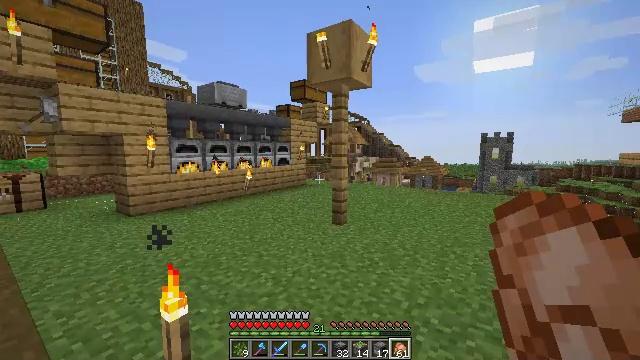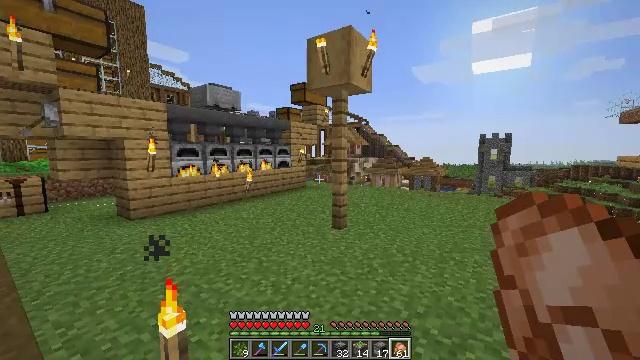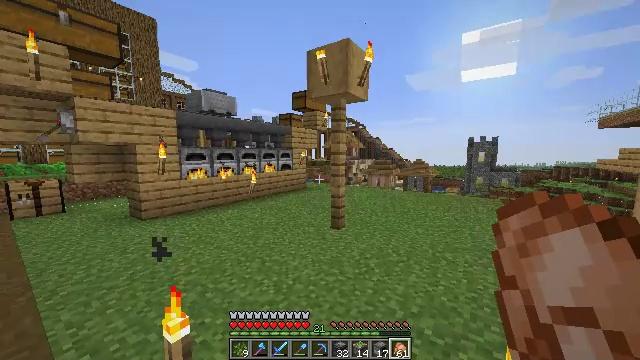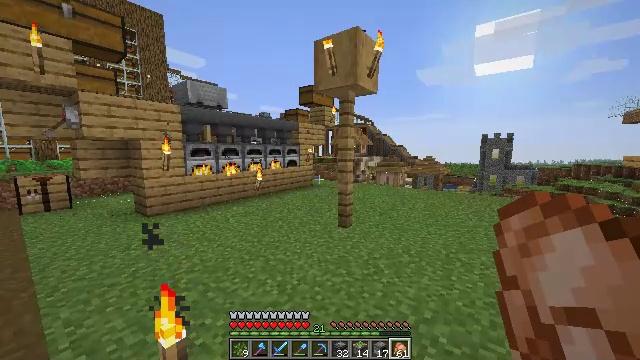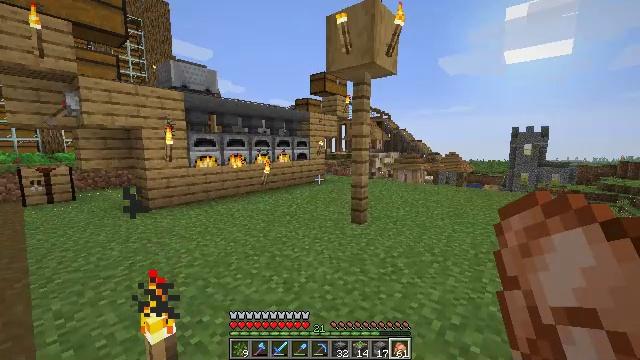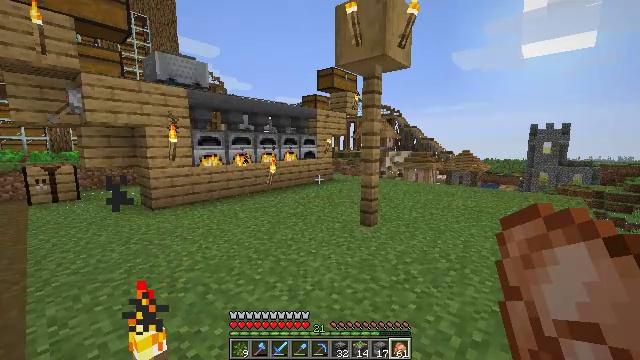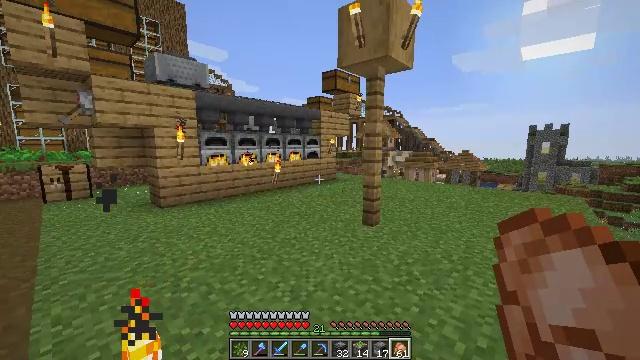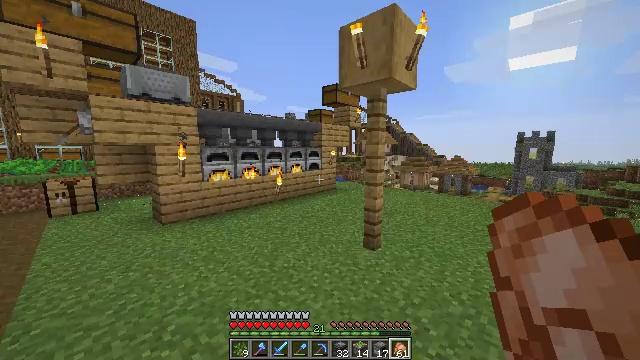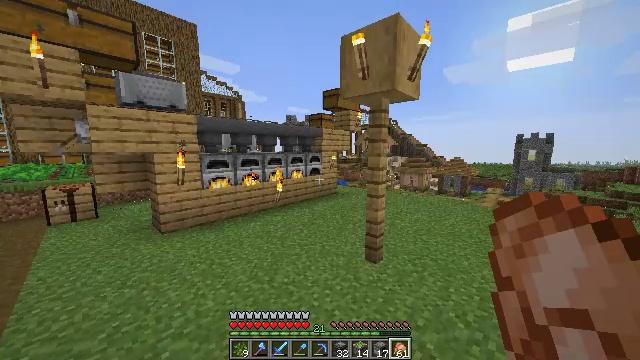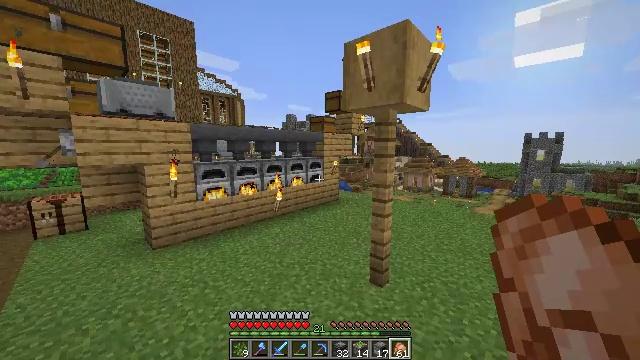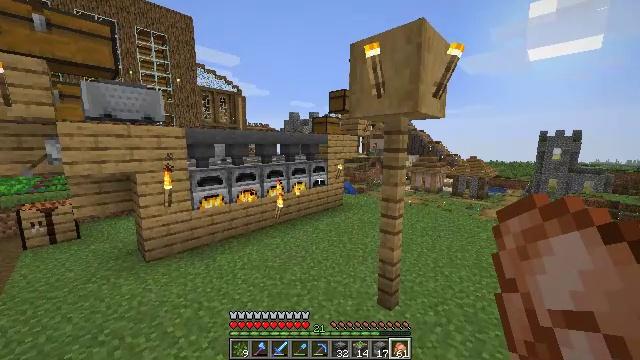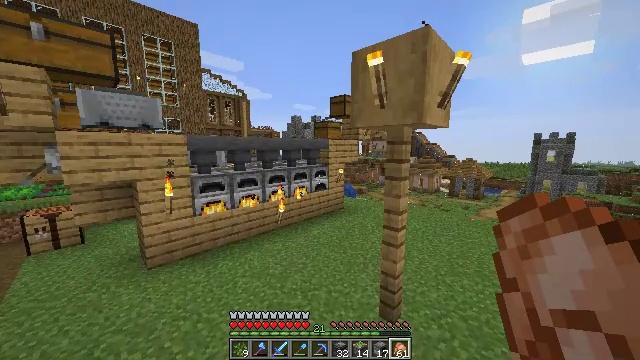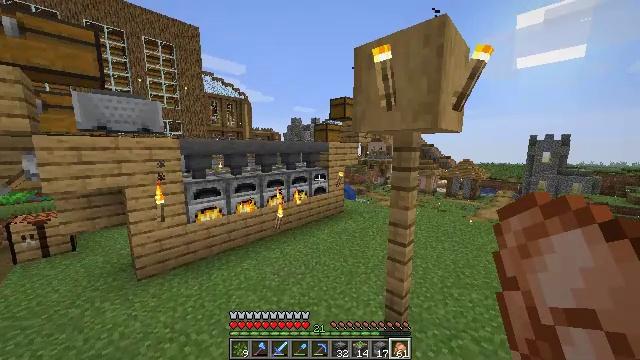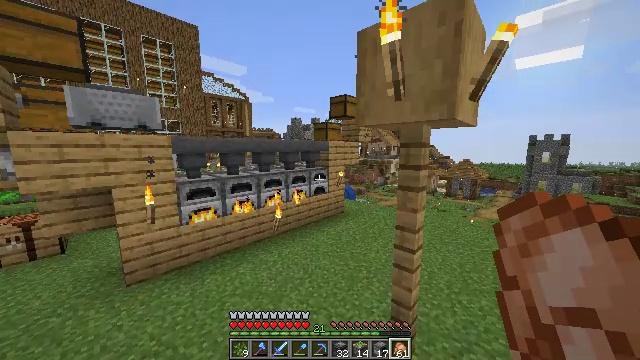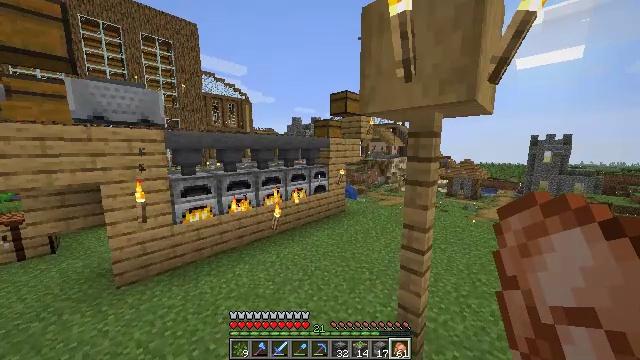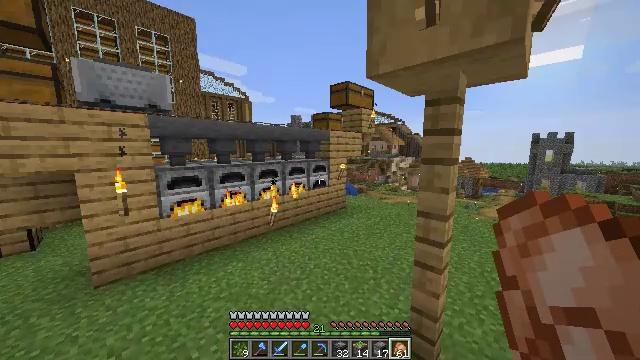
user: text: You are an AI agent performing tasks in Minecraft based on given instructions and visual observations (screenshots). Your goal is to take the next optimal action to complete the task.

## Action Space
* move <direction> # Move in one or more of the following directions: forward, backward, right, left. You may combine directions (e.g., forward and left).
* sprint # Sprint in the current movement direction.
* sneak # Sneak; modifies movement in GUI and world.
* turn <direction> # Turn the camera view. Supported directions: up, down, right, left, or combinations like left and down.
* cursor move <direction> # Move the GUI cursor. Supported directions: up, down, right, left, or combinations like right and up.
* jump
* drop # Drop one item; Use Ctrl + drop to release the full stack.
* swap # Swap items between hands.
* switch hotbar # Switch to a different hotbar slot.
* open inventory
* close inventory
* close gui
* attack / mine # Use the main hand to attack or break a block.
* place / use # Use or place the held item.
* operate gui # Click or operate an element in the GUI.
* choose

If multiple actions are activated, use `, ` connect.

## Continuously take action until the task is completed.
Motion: motion action
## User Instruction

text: Craft charcoal in a furnace.
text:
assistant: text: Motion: move forward, sprint, jump
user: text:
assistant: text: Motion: move forward, jump
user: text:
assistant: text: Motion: move forward, turn left, jump
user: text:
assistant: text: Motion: move forward, turn left, jump
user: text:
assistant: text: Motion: move forward, turn left, jump
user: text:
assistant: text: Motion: move forward, jump
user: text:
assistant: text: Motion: move forward, jump
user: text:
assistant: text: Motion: move forward, sprint, jump
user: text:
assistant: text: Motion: move forward, sprint, jump
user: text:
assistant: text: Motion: move forward, sprint, jump
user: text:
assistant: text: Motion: move forward, sprint, jump
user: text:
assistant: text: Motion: move forward, jump
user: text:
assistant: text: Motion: move forward, jump
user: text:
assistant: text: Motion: move forward, jump
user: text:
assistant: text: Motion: move forward, jump
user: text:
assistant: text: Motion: move forward, jump
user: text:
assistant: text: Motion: move forward, jump
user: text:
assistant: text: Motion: move forward, sprint, jump
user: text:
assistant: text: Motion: move forward, sprint, jump
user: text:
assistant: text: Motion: move forward, sprint, jump
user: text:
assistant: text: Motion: move forward, sprint, jump
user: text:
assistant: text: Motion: move forward, jump
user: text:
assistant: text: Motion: move forward, jump
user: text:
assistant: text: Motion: move forward, turn right, jump
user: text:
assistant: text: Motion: move forward, jump
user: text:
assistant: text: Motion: move forward, jump
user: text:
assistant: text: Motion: move forward, jump
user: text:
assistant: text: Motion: move forward
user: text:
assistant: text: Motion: move forward
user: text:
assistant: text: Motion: no_op